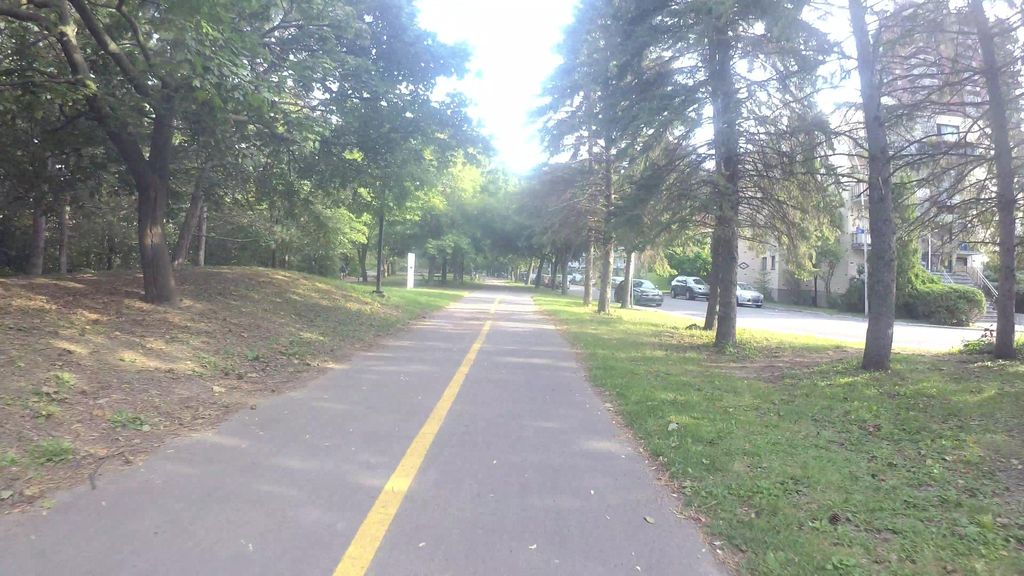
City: montreal